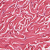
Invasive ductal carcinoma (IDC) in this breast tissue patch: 0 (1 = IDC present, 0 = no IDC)